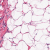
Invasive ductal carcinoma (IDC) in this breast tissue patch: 0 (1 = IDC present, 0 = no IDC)